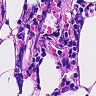
Metastatic tissue present: no